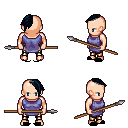
a pixel art fantasy rpg character, male body template, human, light skin, chain tabard jacket, gold greaves, raven long mohawk hairstyle, black slippers, spear, four views (front, back, left, right), 2x2 character sprite sheet, small pixel art, hard edges, no anti-aliasing